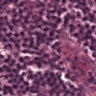
Metastatic tissue present: no